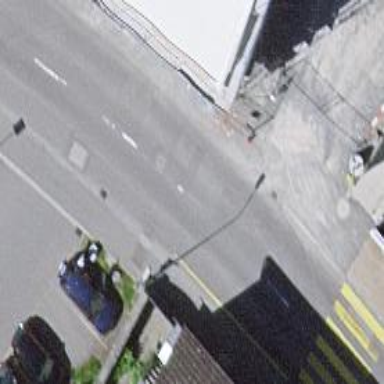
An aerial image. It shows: Asphalt road in living street.